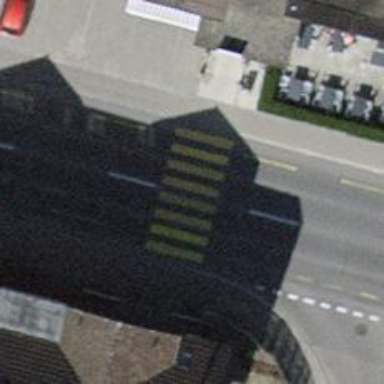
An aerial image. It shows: Uncontrolled zebra crossing on the road.